Question: Creating a shared schedule in sql server 2008's SSRS does not seem to offer any additional complexities compared to report-specific schedules.
What I really need is the ability to create a schedule tied to my company's fiscal calendar. For example, it would be great to have a schedule that would send a report at the close of every fiscal month. Another example is of a report that emails throughout the day to provide operational updates. The report sends in intervals that do not align to anything I can express in the below configuration screen but rather to business needs. On Monday for example, the report will send at 8:15 AM, 12:15 PM, 2:15 PM, 4:15 PM, 6:15 PM and 9:15 PM. I cannot determine how to accomplish this pattern in one schedule, so I use multiple. Since the pattern is different for different days of the week, many schedules are needed. This is inefficient and cumbersome to manage when adding or removing recipients.
When first learning of shared schedules that could be configured on the server, I thought these problems would be solved. I am disappointed with the options below. The "Script" menu item remains gray through the process, so modifying the code this would generate does not appear to be an option either.
Thanks!

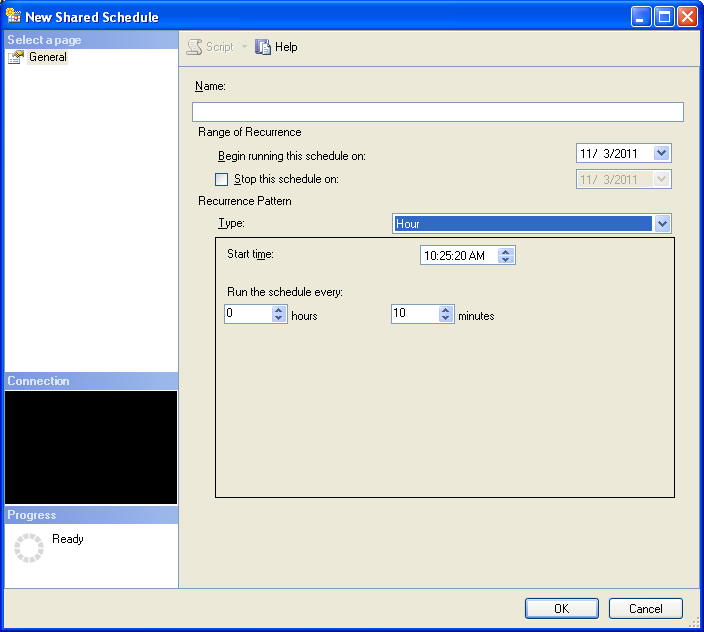
Answer: As Sir Crispalot notes in comments, you can't modify the SSRS schedule to this degree. A Shared Schedule doesn't give any options beyond the single schedule per report.
But you can change the schedule of the SQL agent that executes the subscription. Here you can associate multiple schedules with a subscription.
Another approach is to dynamically change the subscriptions and their schedules with some other code, such as a .NET .exe running on a schedule, or called by a SQL Agent. You could build a pretty nice scheduling interface for all your reports, storing the schedules however you like, then dynamically changing the subscriptions themselves: <URL>